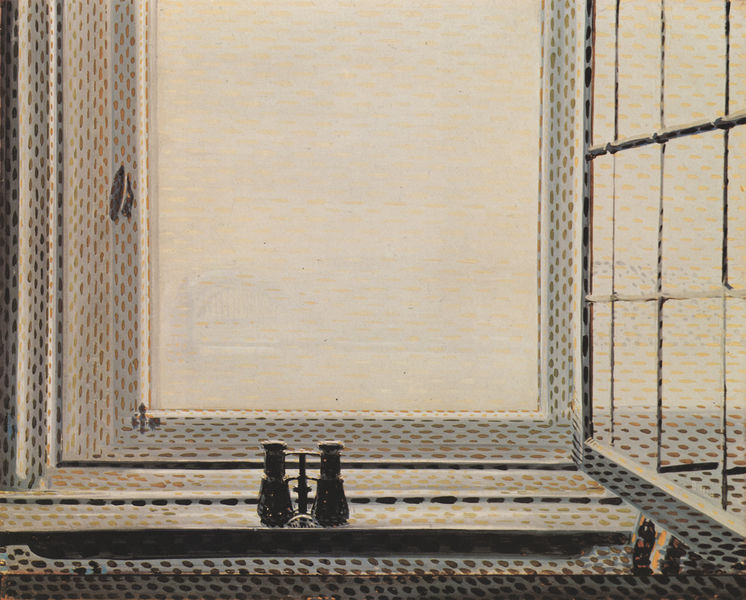
Titel: Finestra di Düsseldorf
Künstler: Giacomo Balla
Institution: Privatsammlung
Schlagwörter: blau, flügel, schatten, weiß, braun, fenster, grau, hell, licht, orange, schwarz, ausblick, rahmen, spiegelung, gitter, hellblau, abstrakt, modern, reflexion, foto, punkte, offen, fensterbrett, fernglas, fotographie, verschluss, unterteilung, öffner